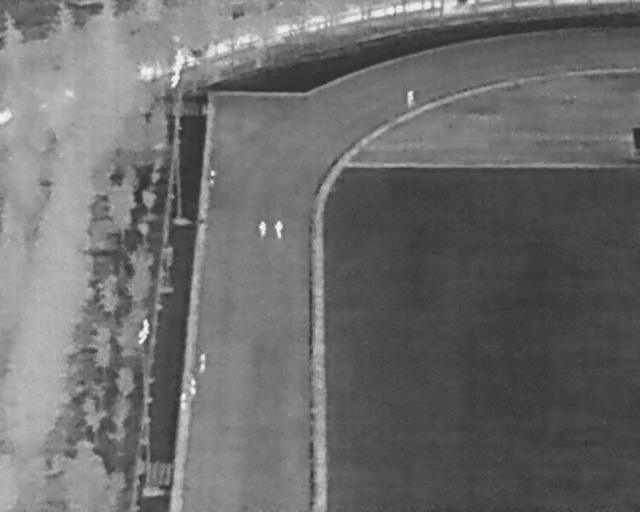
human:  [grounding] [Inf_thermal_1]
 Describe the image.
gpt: In the satellite image, there is  <ref>1 small person </ref> <box>[[31, 33, 34, 35, 2]]</box> located at center,  <ref>2 medium person </ref> <box>[[39, 44, 42, 45, 2], [41, 43, 45, 45, 2]]</box> located at center,  <ref>1 medium person </ref> <box>[[62, 18, 65, 20, 2]]</box> located at top,  <ref>2 small person </ref> <box>[[29, 70, 33, 71, 2], [28, 75, 31, 76, 2]]</box> located at bottom,  <ref>1 small person </ref> <box>[[27, 77, 30, 79, 2]]</box> located at bottom left.